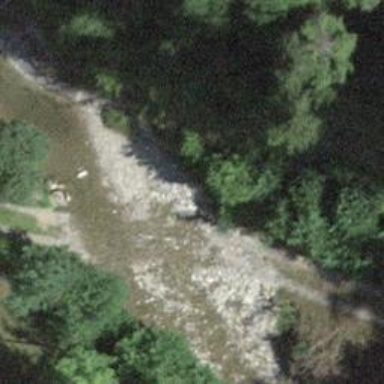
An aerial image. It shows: There is ford in the area.